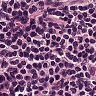
Metastatic tissue present: no